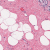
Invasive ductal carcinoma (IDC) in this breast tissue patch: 0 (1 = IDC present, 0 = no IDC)